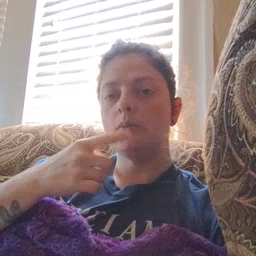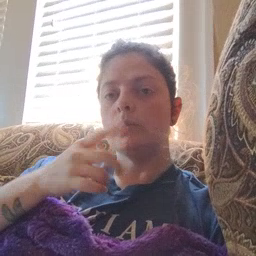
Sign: say